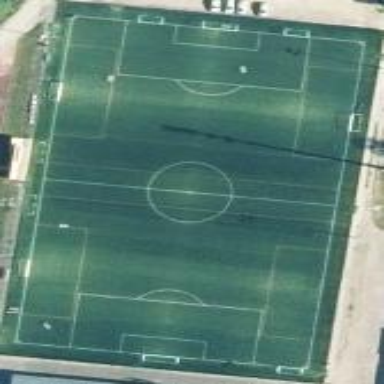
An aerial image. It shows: Soccer pitch for outdoor sports and leisure activities.